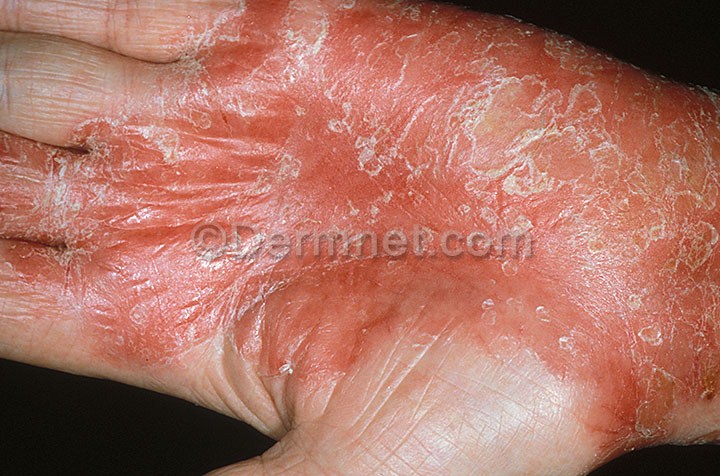
Disease: Psoriasis pictures Lichen Planus and related diseases